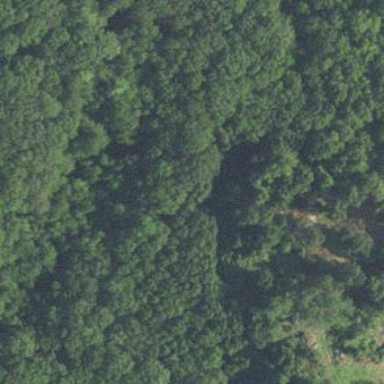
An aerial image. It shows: Mixed leaf woodland.